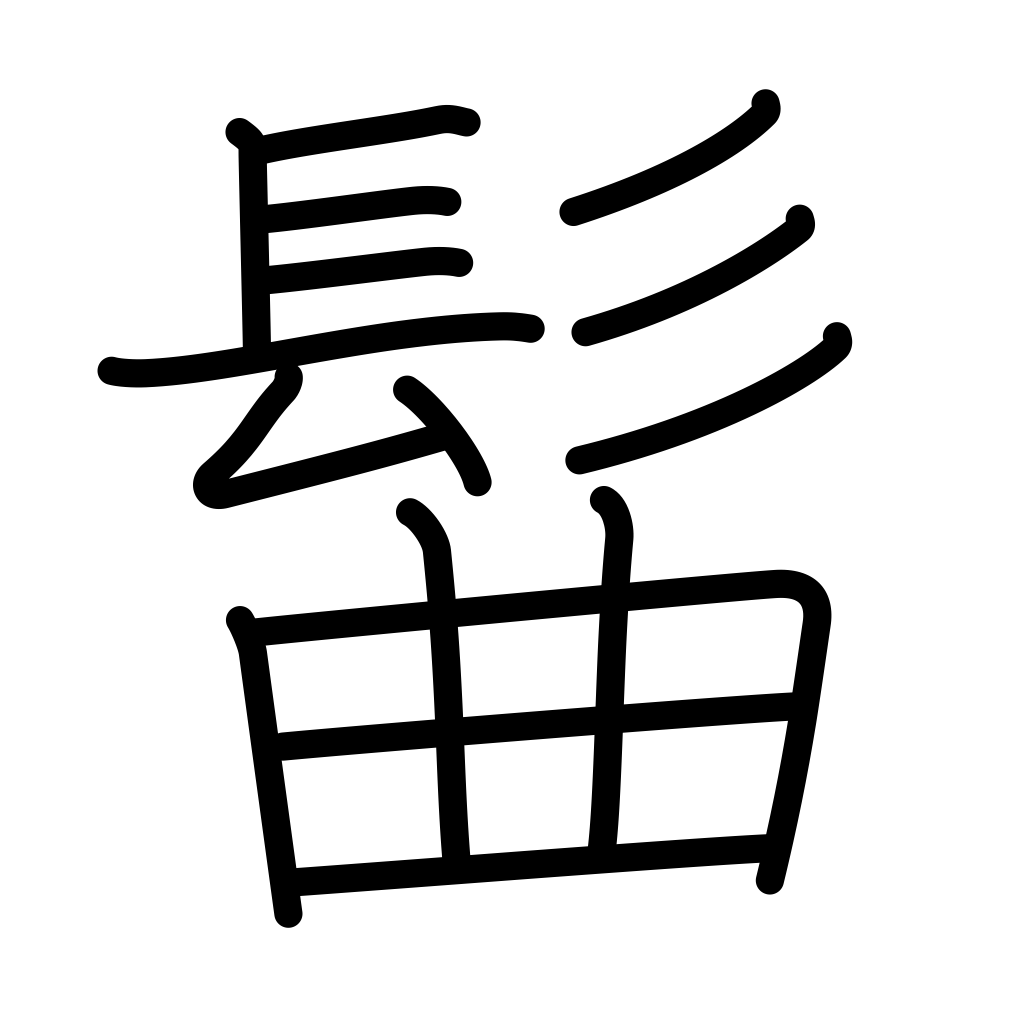
Meaning: topknot